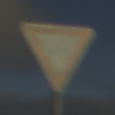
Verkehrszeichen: VorfahrtGewaehren
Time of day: SunriseSunset
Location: Outdoor (Nature)
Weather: PartlyCloudy
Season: NotSpecified
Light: Natural